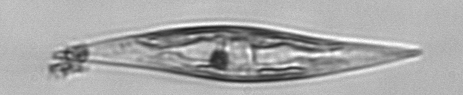
Label: Pleurosigma